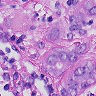
Metastatic tissue present: yes